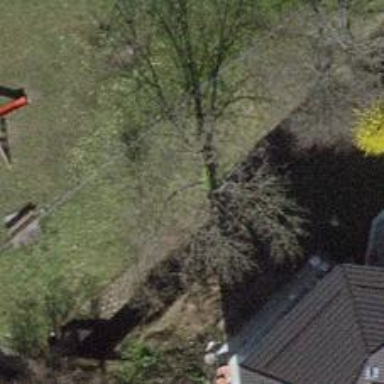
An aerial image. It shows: Playground area for leisure land.